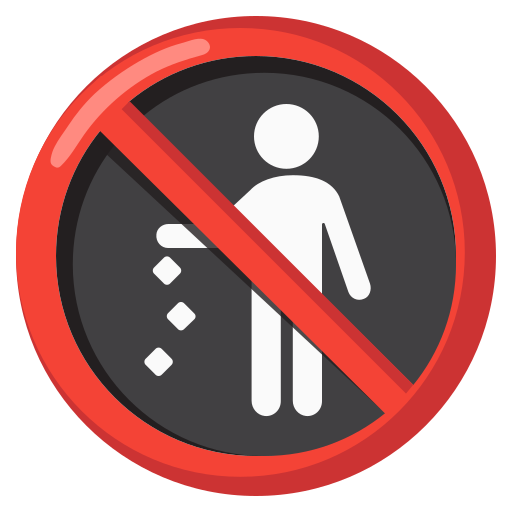
Emoji: 🚯